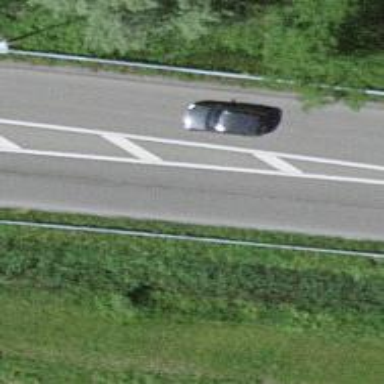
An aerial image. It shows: Primary road with asphalt surface.